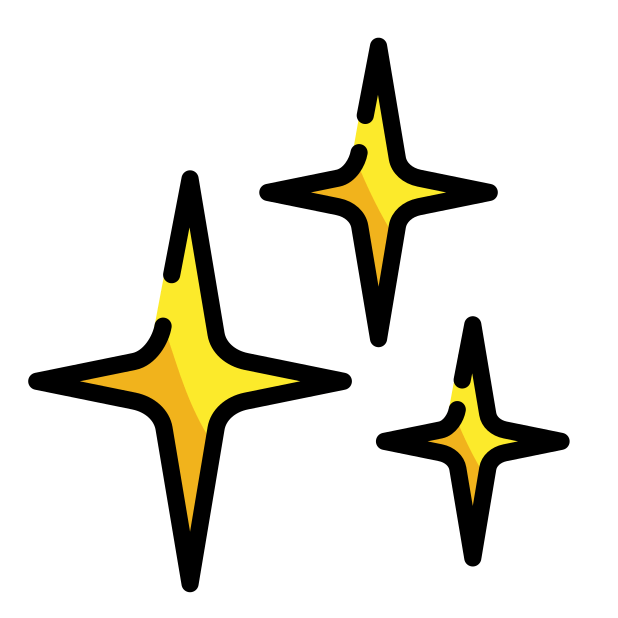
sparkles